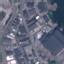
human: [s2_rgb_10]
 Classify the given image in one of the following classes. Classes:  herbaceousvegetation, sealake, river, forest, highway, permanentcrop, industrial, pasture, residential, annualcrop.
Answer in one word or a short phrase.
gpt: Industrial